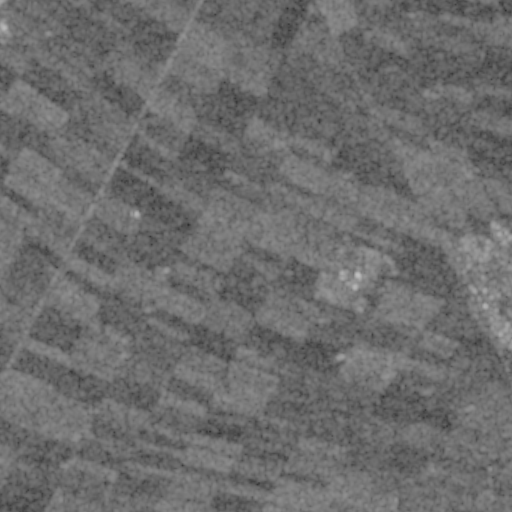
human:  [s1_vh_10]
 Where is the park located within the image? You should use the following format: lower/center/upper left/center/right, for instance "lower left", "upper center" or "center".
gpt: The park is located in the center right of the image.
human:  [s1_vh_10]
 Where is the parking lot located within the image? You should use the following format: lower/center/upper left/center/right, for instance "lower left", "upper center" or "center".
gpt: The parking lot is located in the center right of the image.
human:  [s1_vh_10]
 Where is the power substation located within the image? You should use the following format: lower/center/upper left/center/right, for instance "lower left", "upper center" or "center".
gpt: The power substation is located in the center right of the image.
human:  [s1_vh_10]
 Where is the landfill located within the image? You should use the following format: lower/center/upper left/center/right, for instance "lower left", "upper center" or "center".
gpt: There is no landfill in the image.

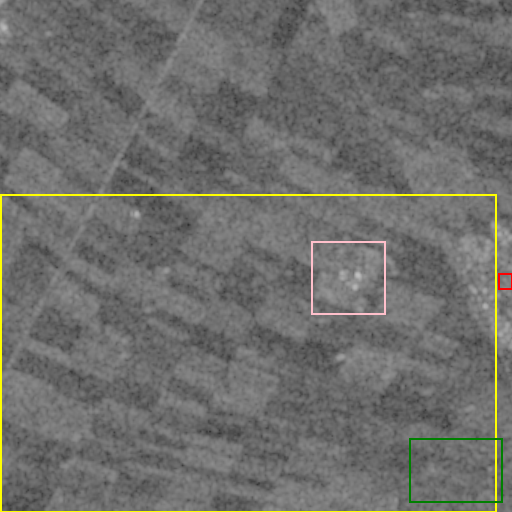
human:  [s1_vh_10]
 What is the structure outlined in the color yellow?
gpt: The structure outlined in yellow is a crop field.
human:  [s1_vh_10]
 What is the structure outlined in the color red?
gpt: The structure outlined in red is a park.
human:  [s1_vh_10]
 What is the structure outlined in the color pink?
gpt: The structure outlined in pink is a power substation.
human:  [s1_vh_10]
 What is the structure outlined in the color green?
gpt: The structure outlined in green is a quarry.
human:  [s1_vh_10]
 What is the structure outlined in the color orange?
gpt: There is no orange outline.